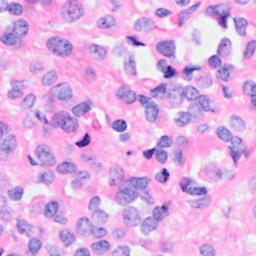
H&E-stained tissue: Breast